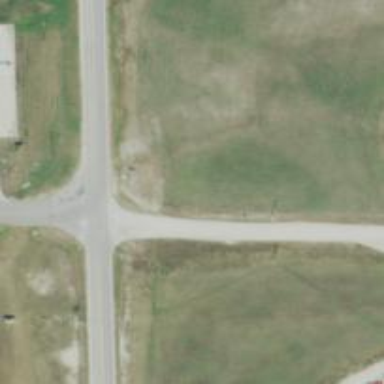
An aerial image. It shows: Stop road.